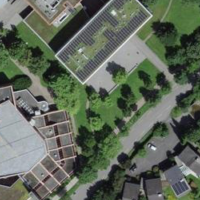
EUNIS habitat code: 55
Species observed at this site:
Plantago media
Ajuga reptans
Salvia pratensis